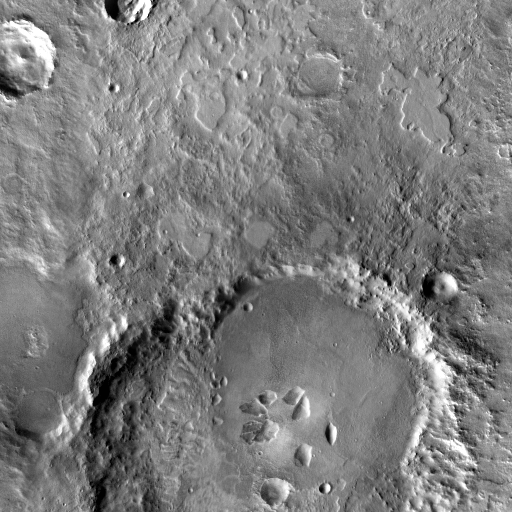
Crater classes present: Background, Other, Layered, Buried, Secondary